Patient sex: M
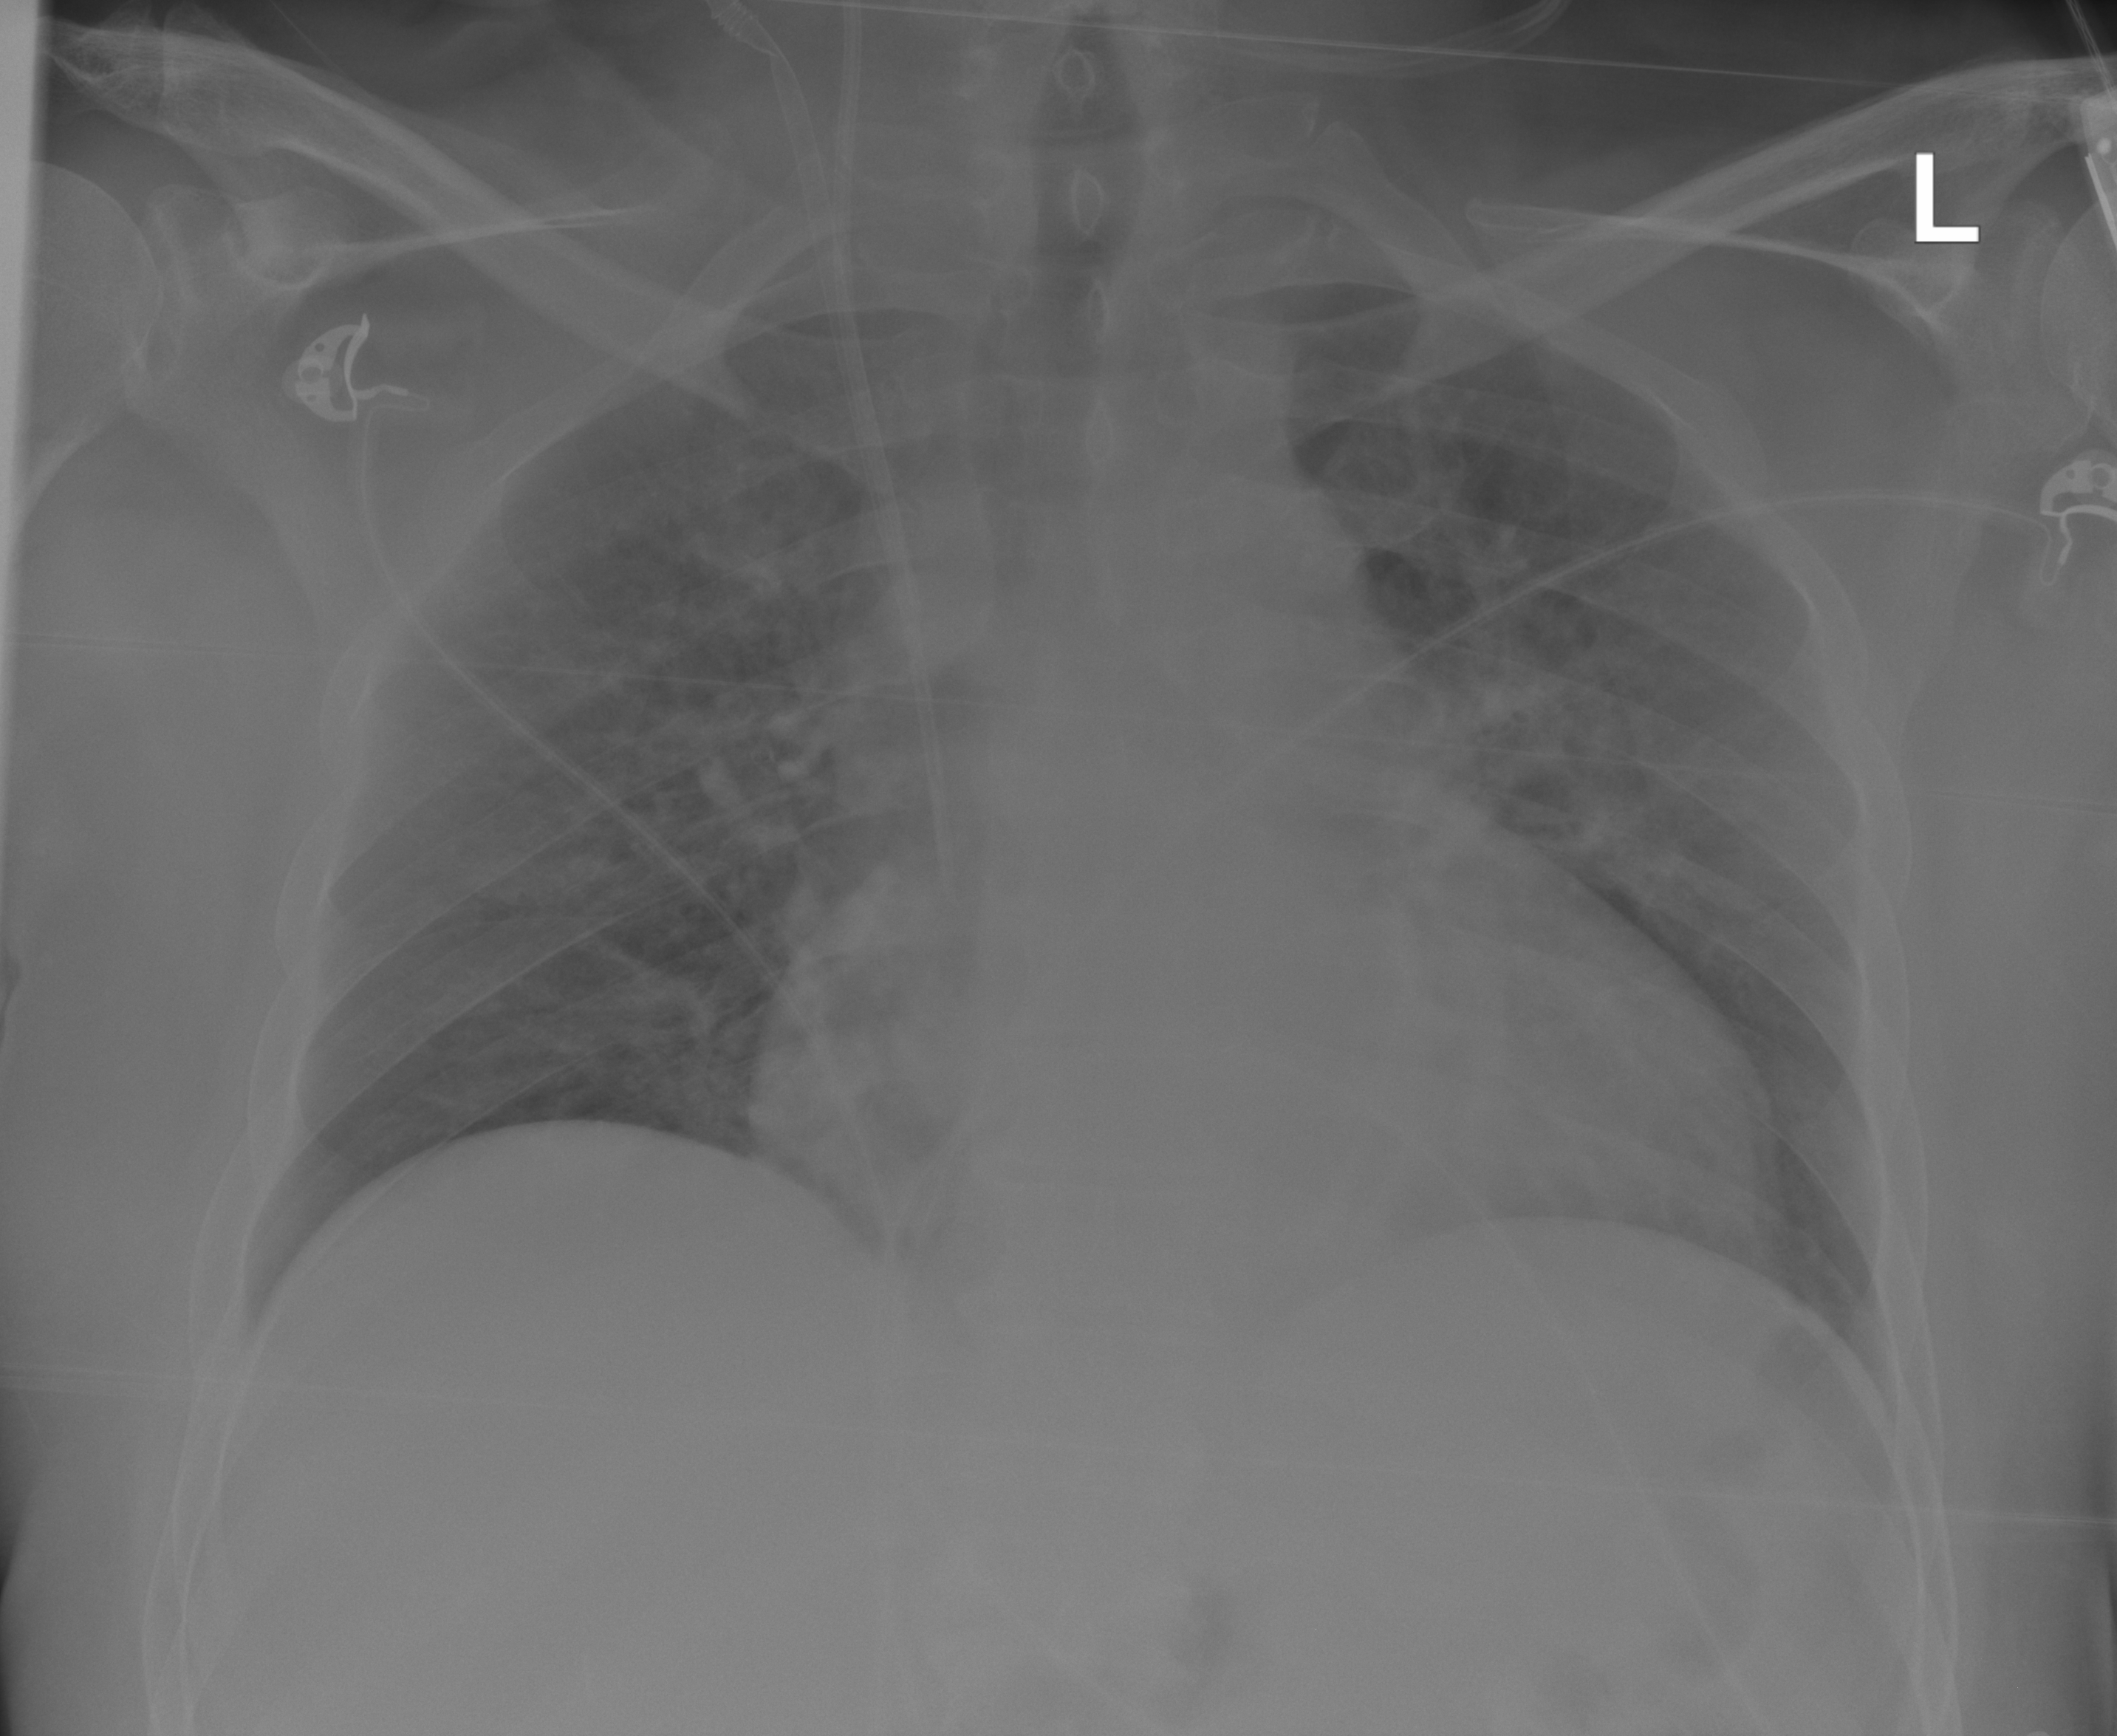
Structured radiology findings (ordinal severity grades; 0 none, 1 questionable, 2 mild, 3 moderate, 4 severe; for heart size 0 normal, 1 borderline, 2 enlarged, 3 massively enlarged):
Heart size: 0
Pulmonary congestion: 2
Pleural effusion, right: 0
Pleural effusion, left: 0
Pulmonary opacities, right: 0
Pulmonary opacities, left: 0
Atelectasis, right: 0
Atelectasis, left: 0